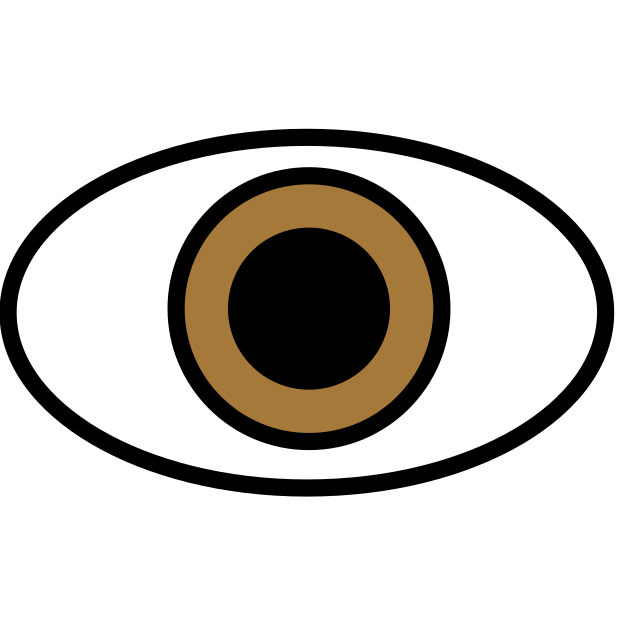
eye